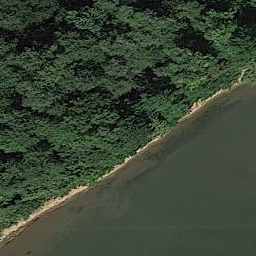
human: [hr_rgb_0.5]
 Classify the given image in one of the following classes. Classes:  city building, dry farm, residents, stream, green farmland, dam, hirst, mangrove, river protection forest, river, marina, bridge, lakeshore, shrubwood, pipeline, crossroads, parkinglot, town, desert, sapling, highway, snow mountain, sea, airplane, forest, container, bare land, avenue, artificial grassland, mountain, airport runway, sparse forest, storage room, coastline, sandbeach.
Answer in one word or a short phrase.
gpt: river protection forest